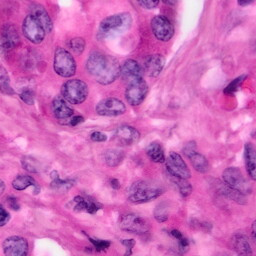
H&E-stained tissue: Pancreatic